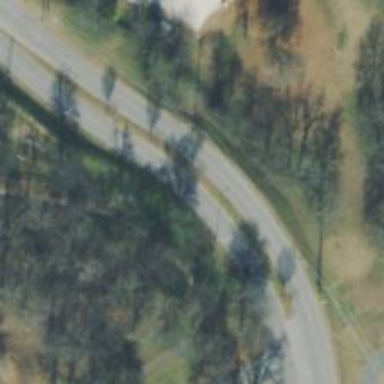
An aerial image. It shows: Secondary road with asphalt surface.